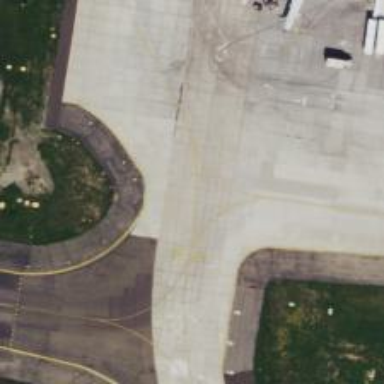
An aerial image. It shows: Image of taxiway at airport.